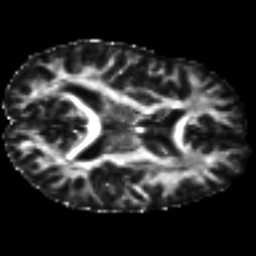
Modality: FA
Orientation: axial
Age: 32
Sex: male
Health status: healthy
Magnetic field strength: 3 T
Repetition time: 8.4 s
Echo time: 0.0926 s